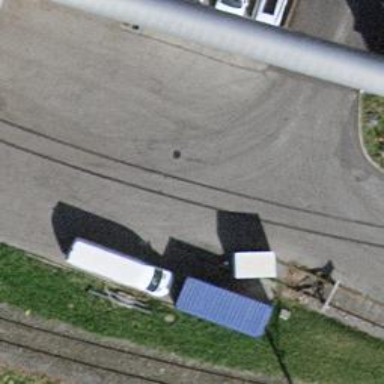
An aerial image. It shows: Railway yard in service.